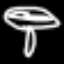
Label: mushroom